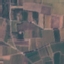
Land use / land cover: PermanentCrop